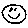
Label: smiley face